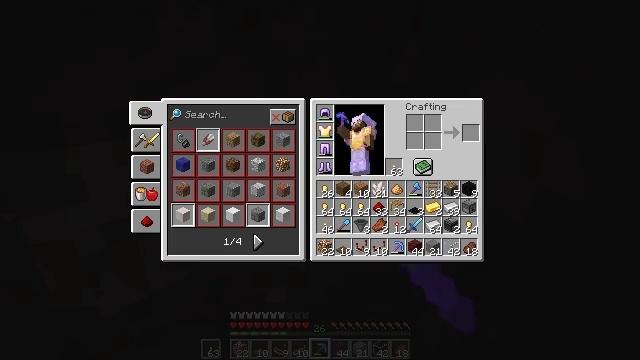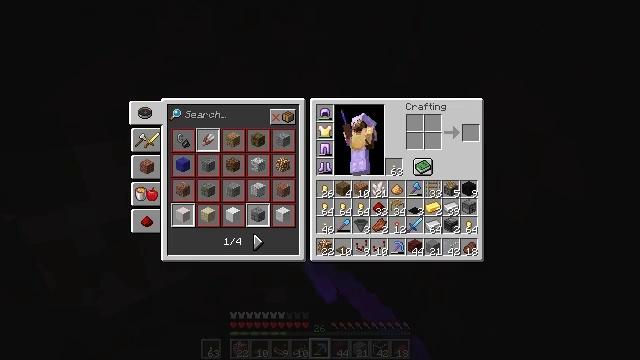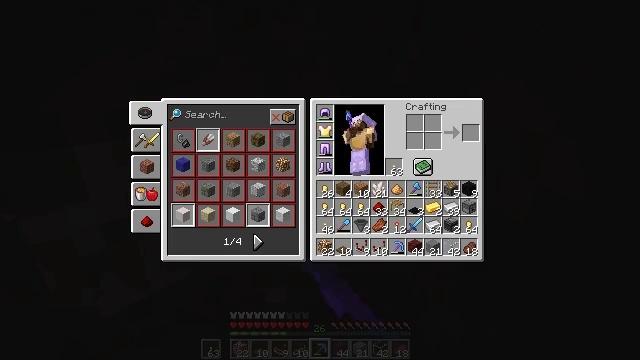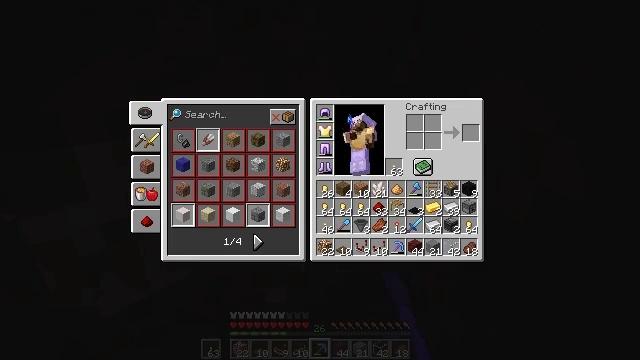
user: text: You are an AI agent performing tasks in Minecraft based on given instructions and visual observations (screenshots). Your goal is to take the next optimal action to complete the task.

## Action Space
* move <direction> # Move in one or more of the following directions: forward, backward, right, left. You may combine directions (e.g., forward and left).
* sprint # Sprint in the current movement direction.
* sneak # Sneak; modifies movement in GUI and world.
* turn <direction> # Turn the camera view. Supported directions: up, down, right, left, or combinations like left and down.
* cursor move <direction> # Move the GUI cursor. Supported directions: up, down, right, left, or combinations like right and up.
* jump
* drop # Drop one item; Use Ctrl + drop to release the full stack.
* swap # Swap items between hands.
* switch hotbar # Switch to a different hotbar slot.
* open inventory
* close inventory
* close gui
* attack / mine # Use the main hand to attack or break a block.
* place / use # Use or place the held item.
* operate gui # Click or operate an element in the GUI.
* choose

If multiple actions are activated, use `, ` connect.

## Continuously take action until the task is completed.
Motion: motion action
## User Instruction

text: Drop a red wool.
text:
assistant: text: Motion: no_op
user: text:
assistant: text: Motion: no_op
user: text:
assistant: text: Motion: no_op
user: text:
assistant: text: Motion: no_op